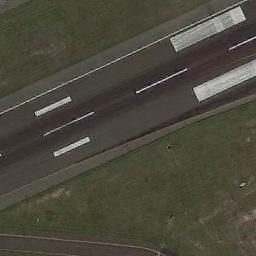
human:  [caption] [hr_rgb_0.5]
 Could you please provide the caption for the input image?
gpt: Next to the runway is a large green lawn  A cement floor is attached to one side of the runway  There are short white lines on the runway .

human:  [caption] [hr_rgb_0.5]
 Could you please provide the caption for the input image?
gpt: The runway is surrounded by grass .

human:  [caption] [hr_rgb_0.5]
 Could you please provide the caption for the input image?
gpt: The runway goes through the lawn and several touchdown zone markings and aiming point markings are on the runway .

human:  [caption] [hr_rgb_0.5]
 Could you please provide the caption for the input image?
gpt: The runway is on the grass .

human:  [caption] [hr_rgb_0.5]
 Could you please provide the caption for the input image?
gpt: There are green meadows beside the runway .